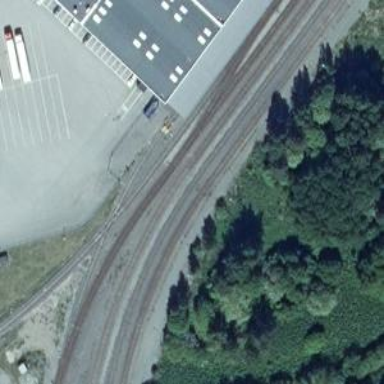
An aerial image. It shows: Railway signal.